Field crop: maize
Growth stage: 1
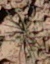
Species: lolium